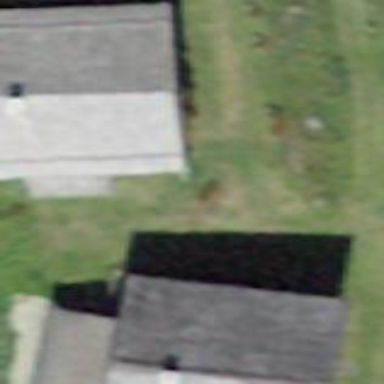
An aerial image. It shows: Building with tile roof.